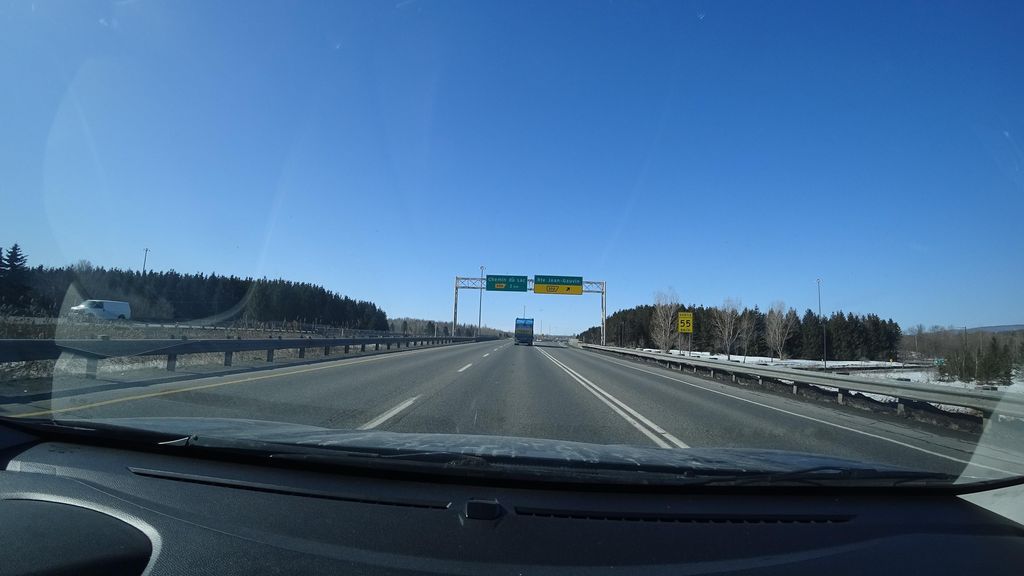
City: quebec_city